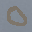
Label: 0